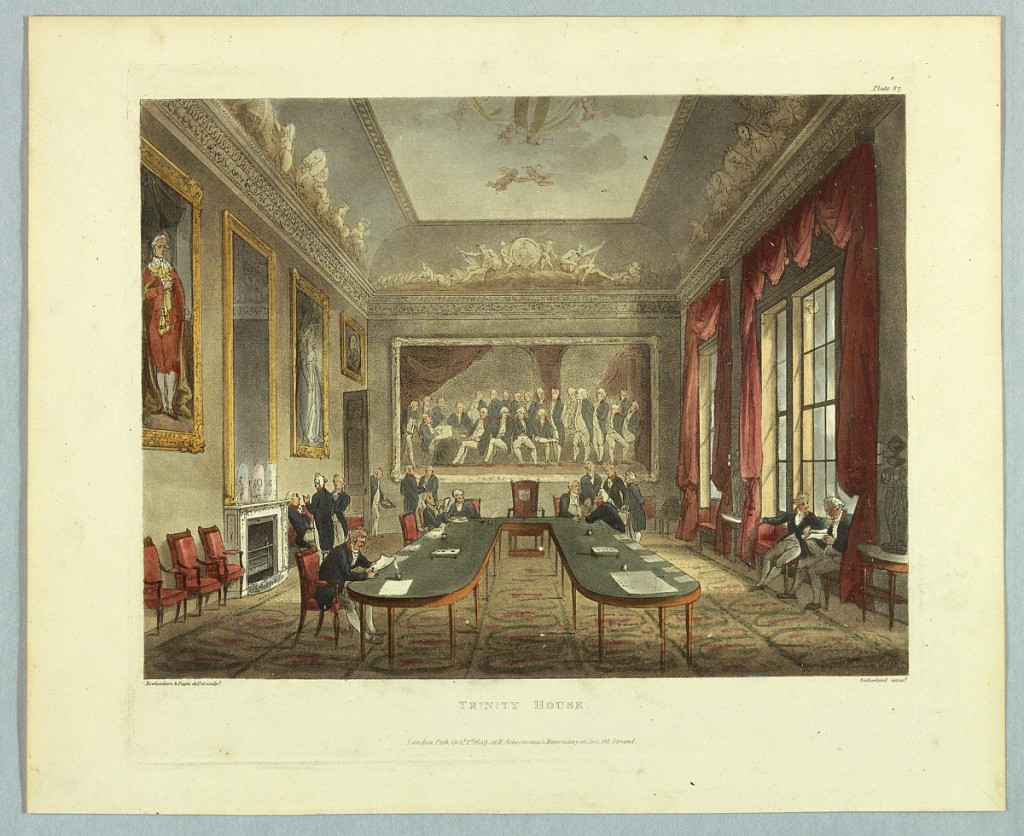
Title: Trinity House, from "Ackermann's Repository"
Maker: Thomas Rowlandson, British, 1756–1827
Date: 1809
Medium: Aquatint, brush and watercolor on paper
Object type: Print
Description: Room with horseshow-shaped table center. There are paintings on the walls and men conversing in groups or reading. Title, artists', and publisher's names below.